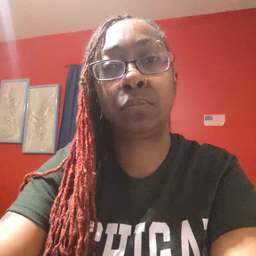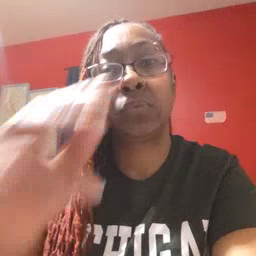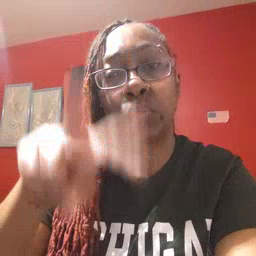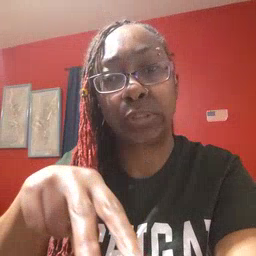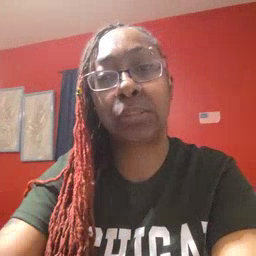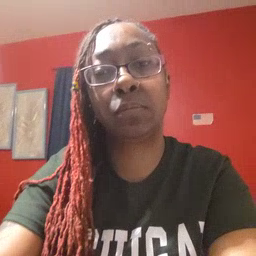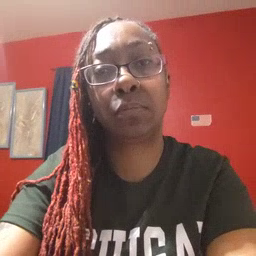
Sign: read